Milling tool wear sample.
Tool blade image: 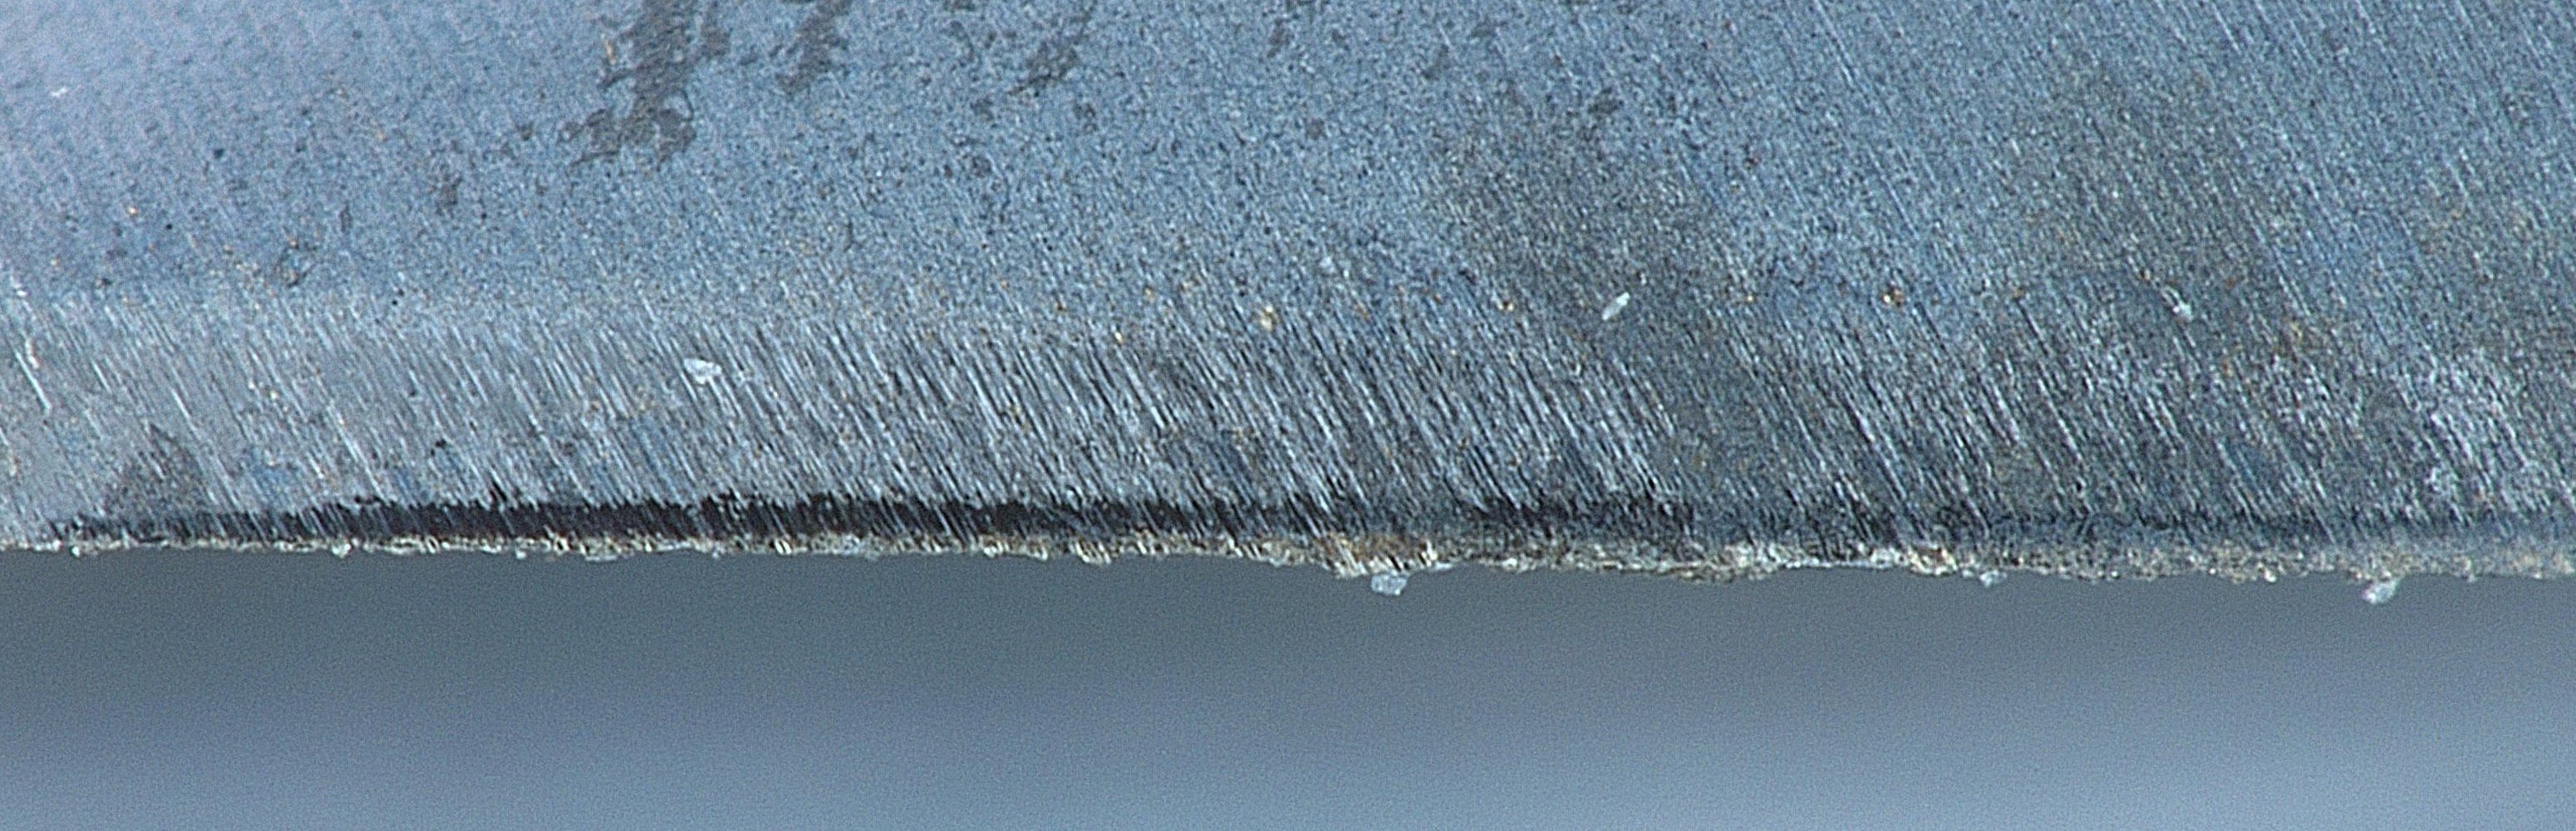
Chip image: 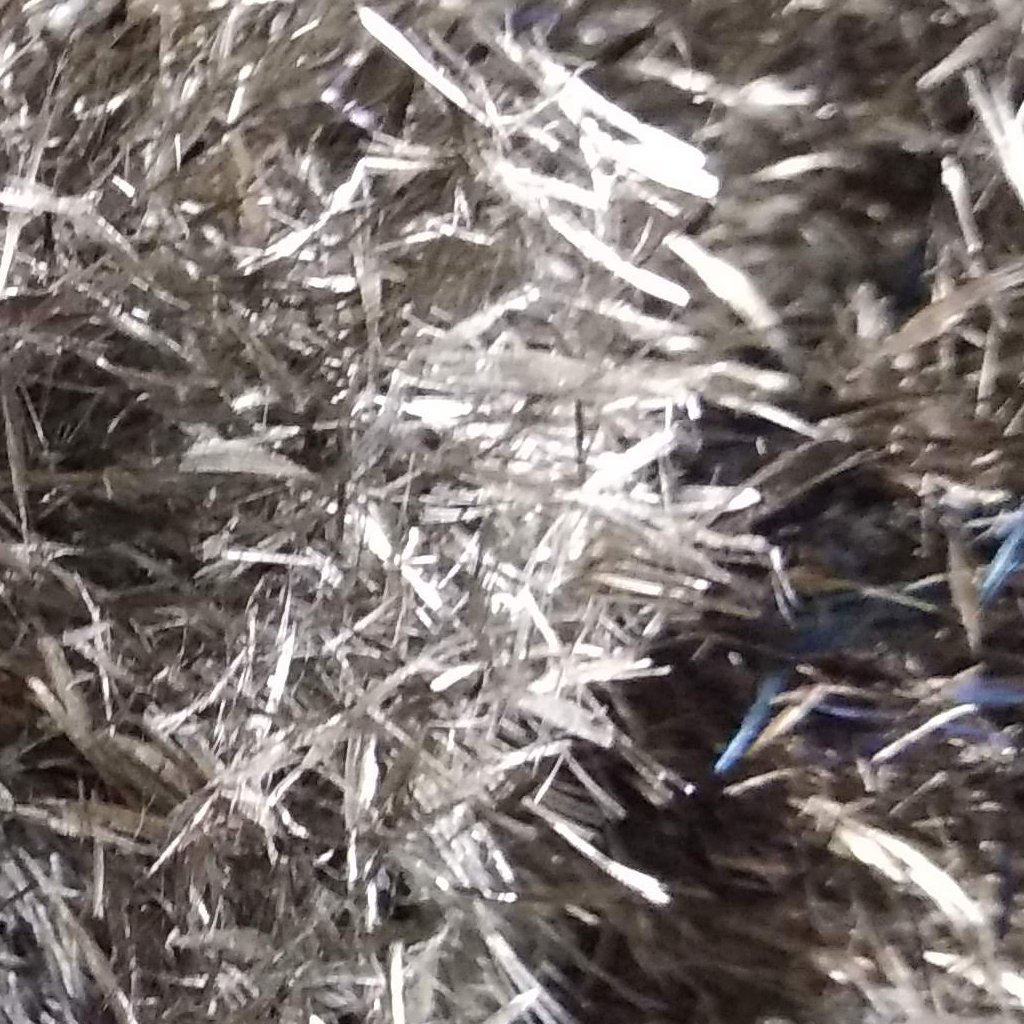
Workpiece image: 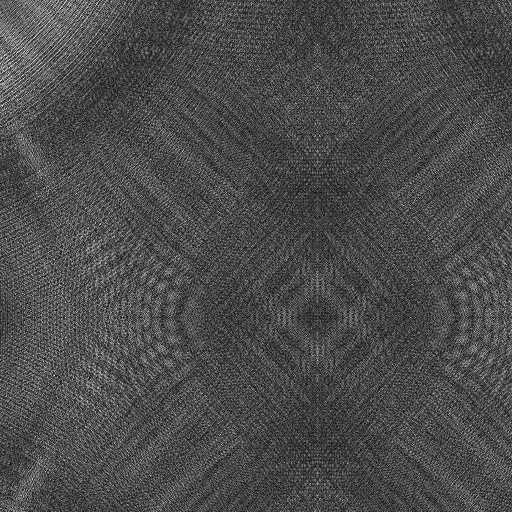
Tool wear state: sharp
Gaps: 0
Flank wear: 63.93
Overhang: 31.55
Force-signal Mel-spectrograms (X, Y, Z axes): 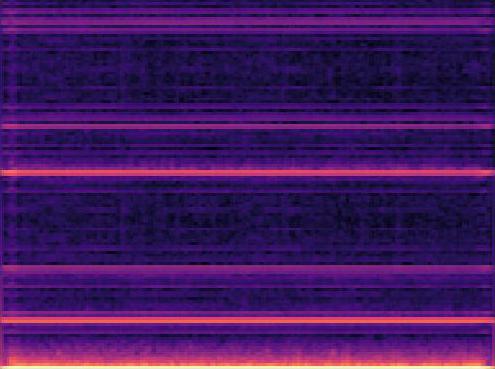 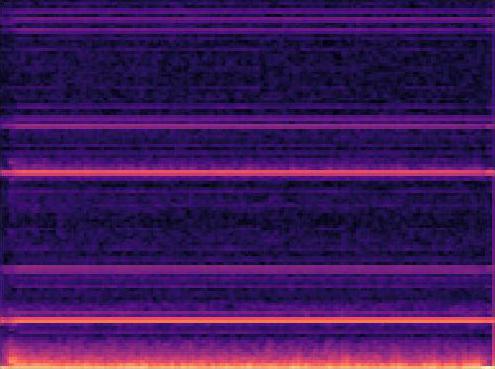 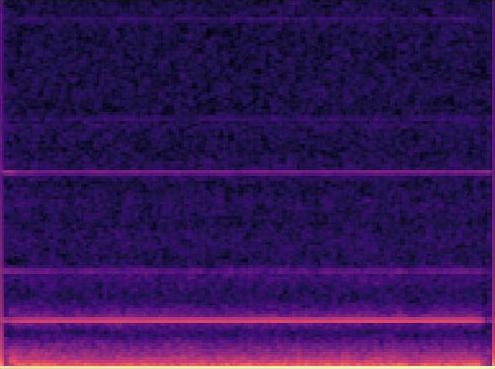
Force-signal scalograms (X, Y, Z axes): 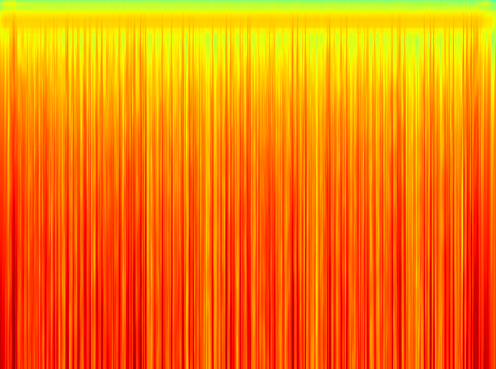 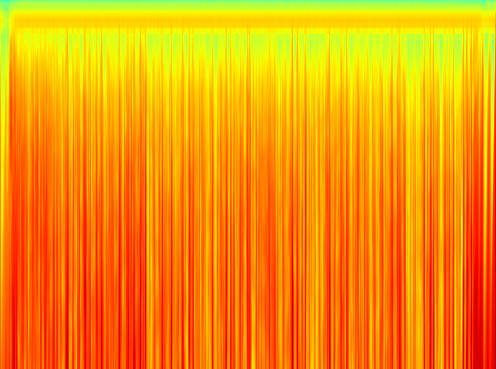 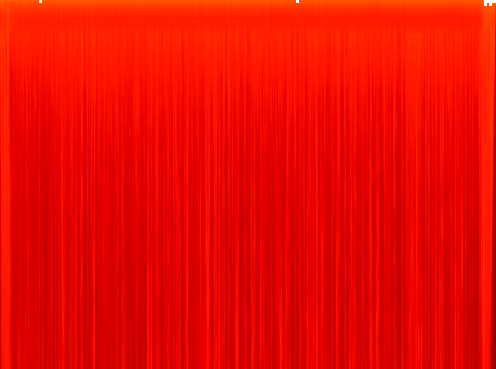
Force phase: initial_break_in_wear